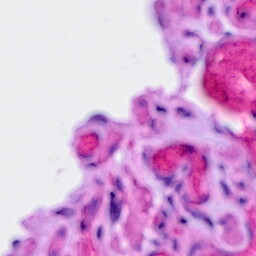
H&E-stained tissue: Ovarian